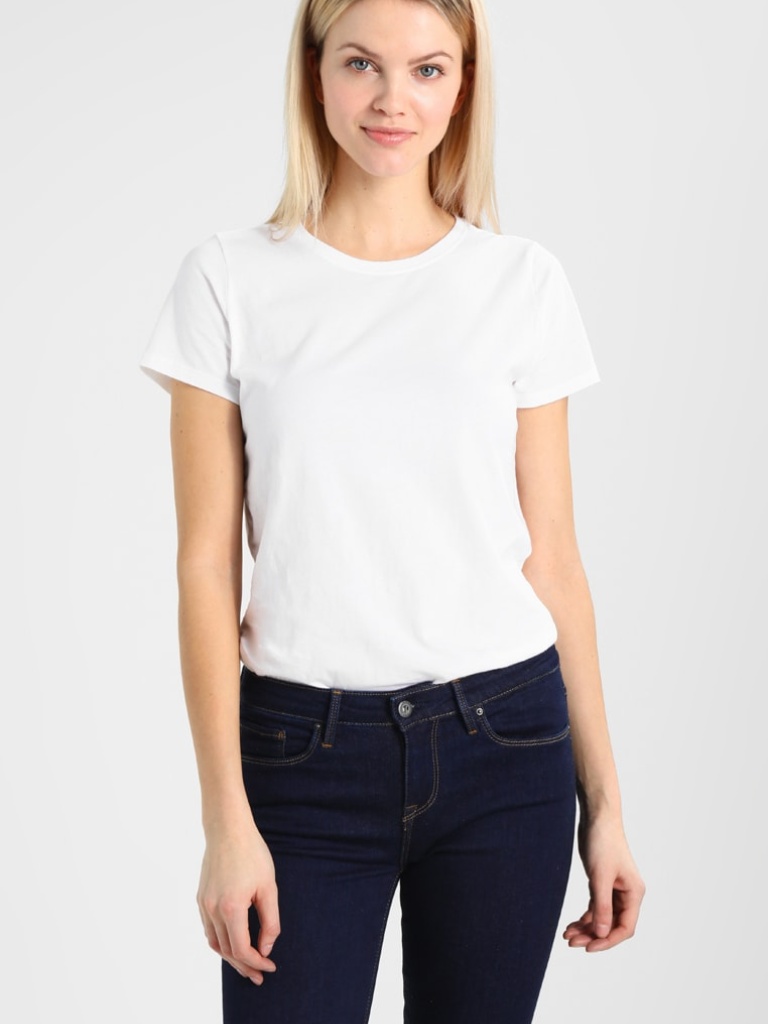
cotton relaxed short sleeve hip length Untucked crew t-shirt